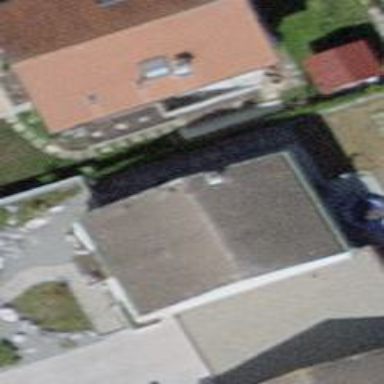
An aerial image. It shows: Semi-detached house.